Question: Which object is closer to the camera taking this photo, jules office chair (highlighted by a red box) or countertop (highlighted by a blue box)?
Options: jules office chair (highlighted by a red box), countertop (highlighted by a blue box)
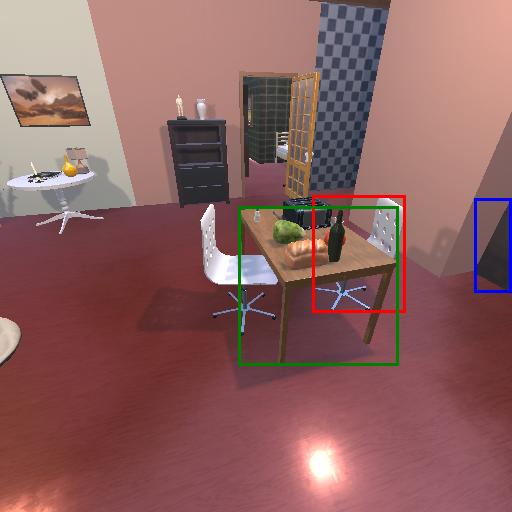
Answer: jules office chair (highlighted by a red box)